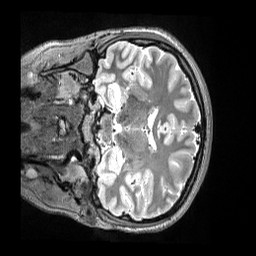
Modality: T2w
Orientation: coronal
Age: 29
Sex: female
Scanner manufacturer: siemens
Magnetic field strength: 3 T
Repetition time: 3.2 s
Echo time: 0.563 s